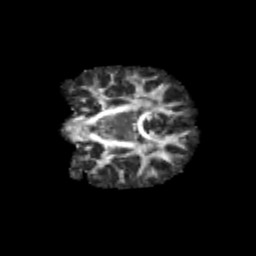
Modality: FA
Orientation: coronal
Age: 10
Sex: female
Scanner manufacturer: siemens
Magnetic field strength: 3 T
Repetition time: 3.8 s
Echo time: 0.07 s